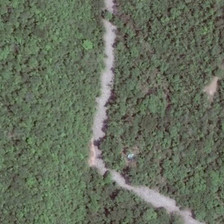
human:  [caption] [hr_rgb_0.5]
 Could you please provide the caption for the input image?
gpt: a curved road is in a piece of green forest .

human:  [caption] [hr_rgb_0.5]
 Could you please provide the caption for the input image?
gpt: a curved road is in a piece of green forest .

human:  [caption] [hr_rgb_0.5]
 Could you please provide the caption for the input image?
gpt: a curved road is in a piece of green forest .

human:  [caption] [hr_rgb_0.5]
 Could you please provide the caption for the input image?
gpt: a curved road is in a piece of green forest .

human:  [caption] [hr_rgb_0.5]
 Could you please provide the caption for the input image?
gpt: a curved road is in a piece of green forest .